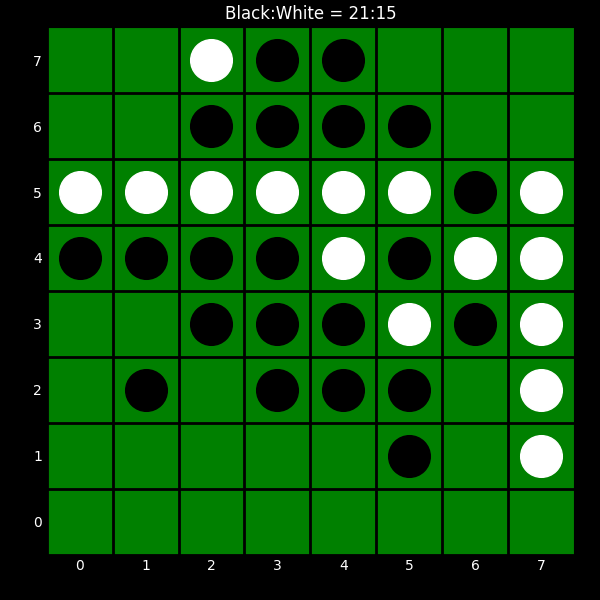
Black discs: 21
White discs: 15